Brain MRI, t2w sequence, axial 2D slice.
Patient: age 35, sex F, weight 95 kg, height 1.95 m
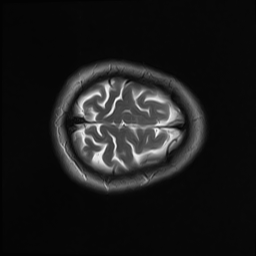